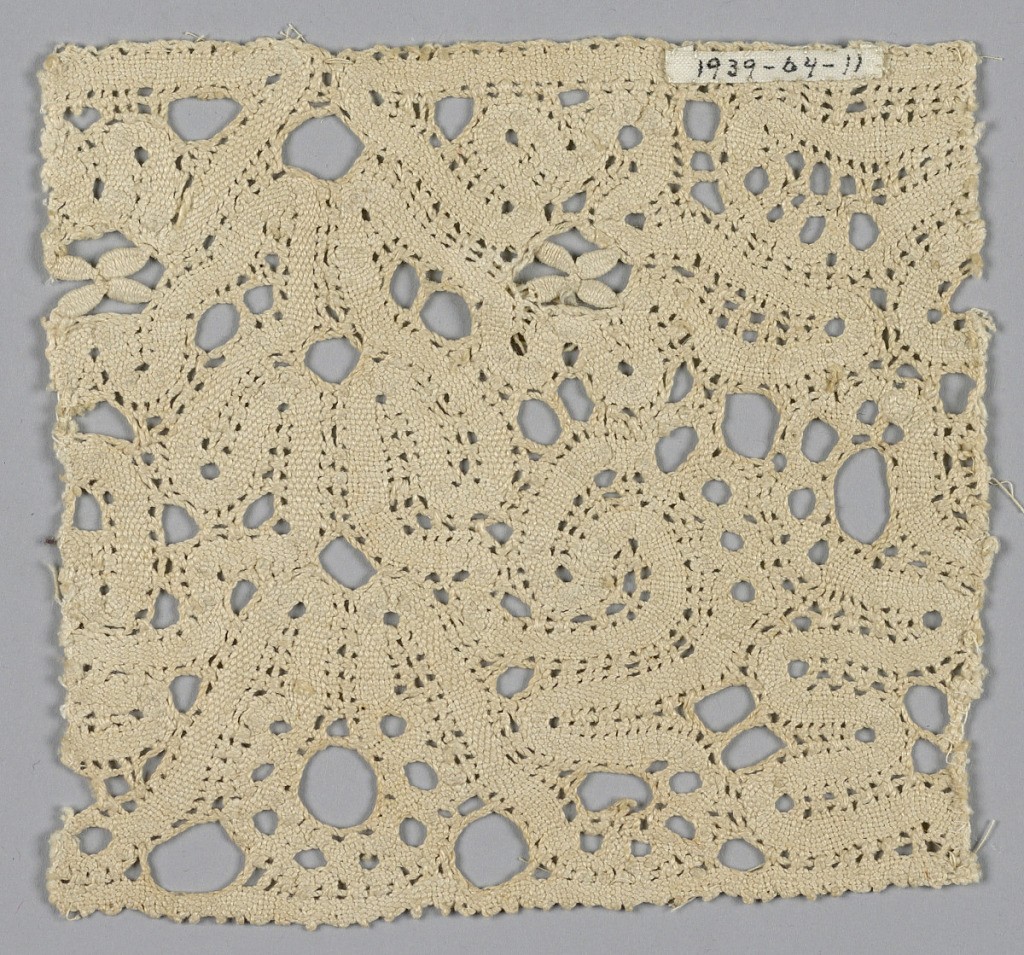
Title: Fragment
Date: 18th century
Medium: linen Technique: bobbin lace, continuous tape with bars added
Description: Fragment is made up of two scraps sewed together; pattern shows tape ornament held by an occasional bride and ''wheat grain''.